Question: So I wrote this program using coderunner,
'''
#include <stdio.h>
int main()
{
int num1, num2;
scanf("%d%d", &num1, &num2);
if (num1 > num2)
printf("The min is:%d
", num2);
else
printf("The min is:%d
", num1);
return 0;
}
'''
The problem is that the program wont run. It keeps showing this and then it stops after a while:

Removing the scanf fixed the issue, I've tried other programs using scanf and it was fine. Any ideas?
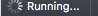
Answer: How do you expect 'scanf()' to interpret e.g. '123' or '1232' as two integers? Chances are all digits you enter are "eaten" by the first '%d', and then 'scanf()' waits for more for the second.
You must use some separation, or some non-numeric character between them:
'''
scanf("%d/%d", &num1, &num2);
'''
This tells 'scanf()' to expect a slash between the two numbers. You could just use whitespace (without any in the format string, as pointed out in comments) too of course.
Also, you should check the return value before relying on the numbers:
'''
if(scanf("%d %d", &num1, &num2) == 2)
{
}
'''